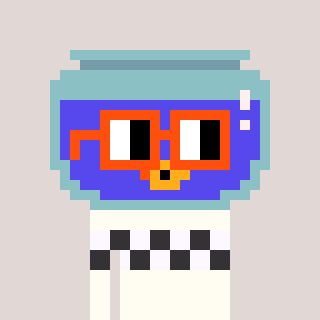
a pixel art character with square orange glasses, a goldfish-shaped head and a grayscale-colored body on a warm background